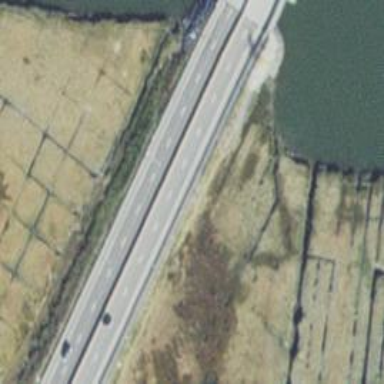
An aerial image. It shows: Primary highway with embankment.